Question: I have a 'AngularJS' app where I take in user input and store it in a painting objects and then send it to my spring boot back-end that will store it to the 'Mongodb' server and return an 'id', however when I try go POST anything to the server i get an empty response back, even though the object gets stored in the server.
AngularJS code:
'''
<!DOCTYPE html>
<html lang="en-US">
<script src="https://ajax.googleapis.com/ajax/libs/angularjs/1.7.1/angular.min.js"></script>
<body>
<div ng-app="myApp" ng-controller="myCtrl">
<p>Name : <input type="text" ng-model="name"></p>
<h1>Hello {{name}}</h1>
<br>
<br>
<br>
URL : <input type="text" ng-model="painting.url"><br>
Artist : <input type="text" ng-model="painting.artist"><br>
ArtistInfo : <input type="text" ng-model="painting.artistInfo"><br>
Title : <input type="text" ng-model="painting.title"><br>
Dated : <input type="text" ng-model="painting.dated"><br>
Medium : <input type="text" ng-model="painting.medium"><br>
Dimensions : <input type="text" ng-model="painting.dimensions"><br>
Credit : <input type="text" ng-model="painting.credit"><br>
<button ng-click="submit()">Post</button>
<pre>{{painting | json}}</pre>
</div>
<script>
var app = angular.module('myApp', []);
app.controller('myCtrl', ['$scope','$http', function($scope,$http) {
$scope.name = "";
$scope.painting = {
url: '',
artist: '',
artistInfo: '',
title: '',
dated: '',
medium: '',
dimensions: '',
credit: ''
};
$scope.submit = function(){
console.log(JSON.stringify($scope.painting));
$http({
method: 'POST',
headers: {
'Content-Type': 'application/json'
},
url: 'http://localhost:8080/paintings',
data: $scope.painting
}).then(function (response) {
console.log(response);
}, function (response) {
console.log("Error");
console.log((JSON.stringify(response)));
});
//$http.post('http://localhost:8080/paintings', $scope.painting).catch(console.error);
};
}]);
</script>
</body>
</html>
'''
SpringBoot Java POST Method:
'''
@RequestMapping(method = RequestMethod.POST, value = "/paintings")
public String save(@RequestBody Painting painting){
repository.save(painting);
System.out.println("Function called");
return painting.getID();
}
'''
PostMan Response:

Not sure why I'm getting an empty response when I check the console in a browser, even though the server is sending back a response.
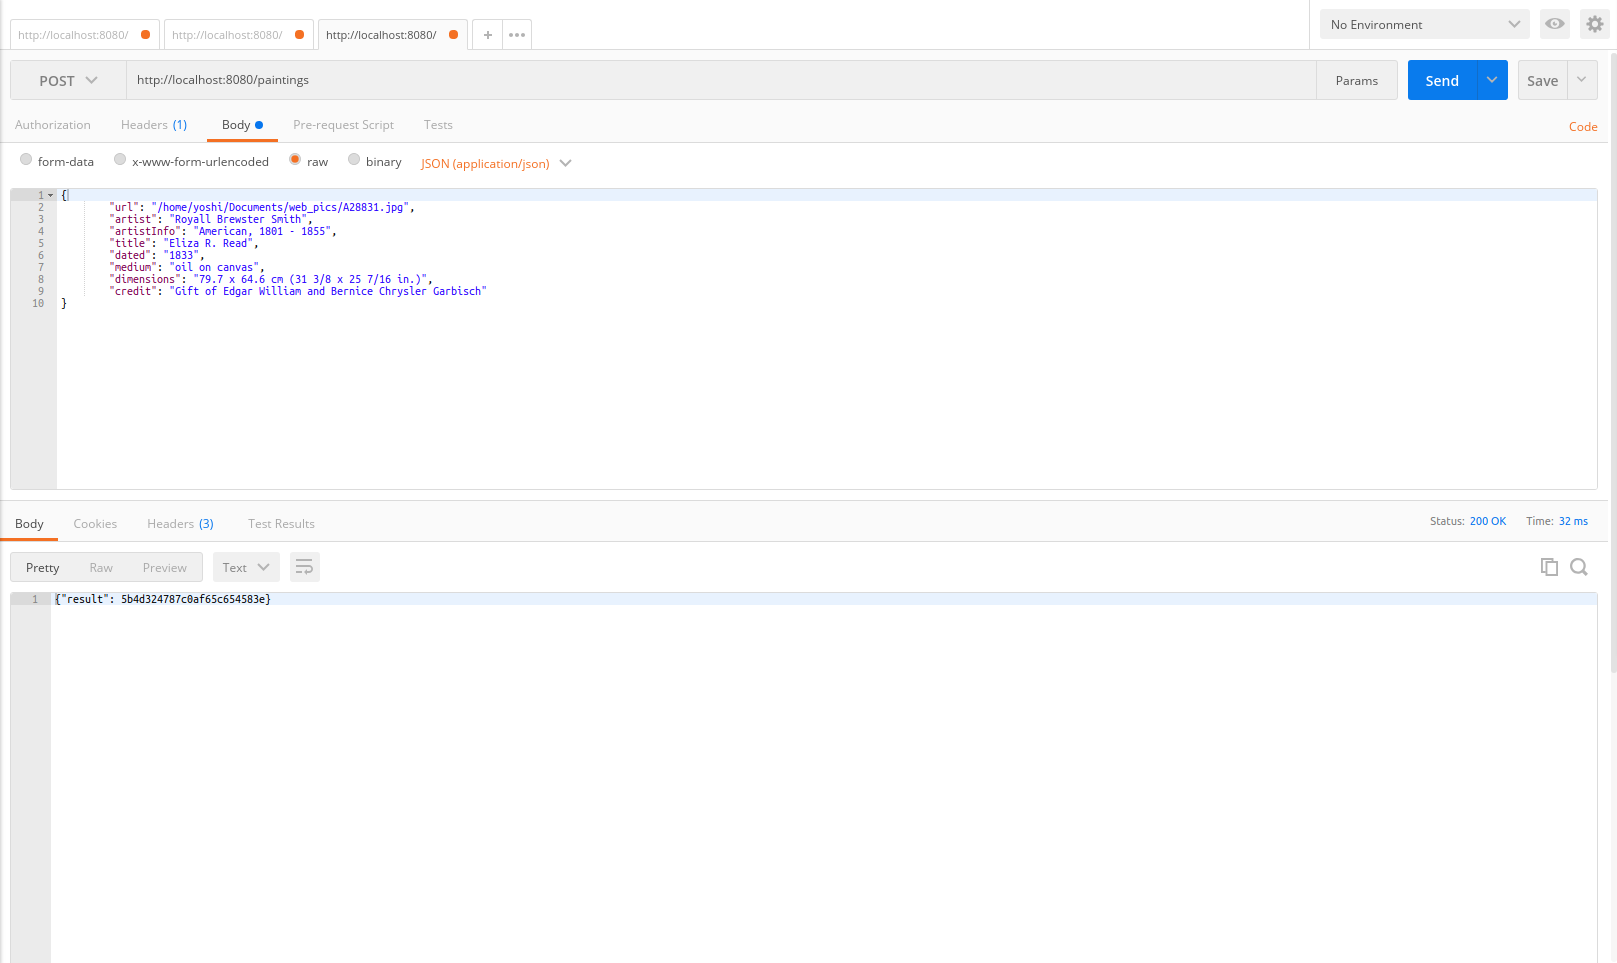
Answer: I think you need to access the data property of the response,
'''
.then(function (response) {
console.log(response.data);
}
'''